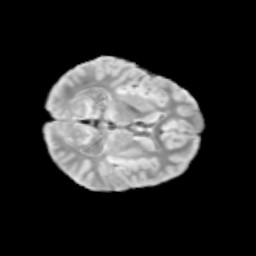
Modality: T2w
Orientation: axial
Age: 11
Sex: male
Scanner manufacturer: siemens
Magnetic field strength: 3 T
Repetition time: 3.8 s
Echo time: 0.07 s